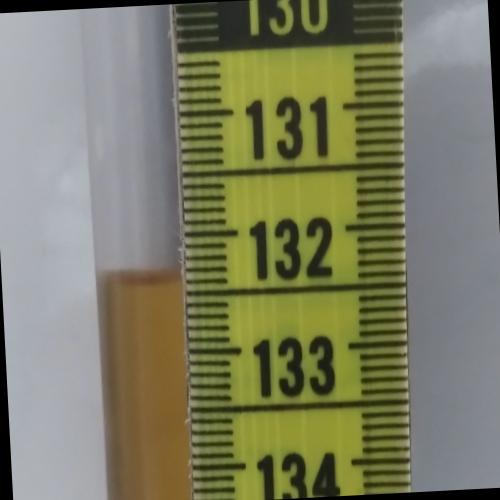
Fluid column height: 132.4 cm